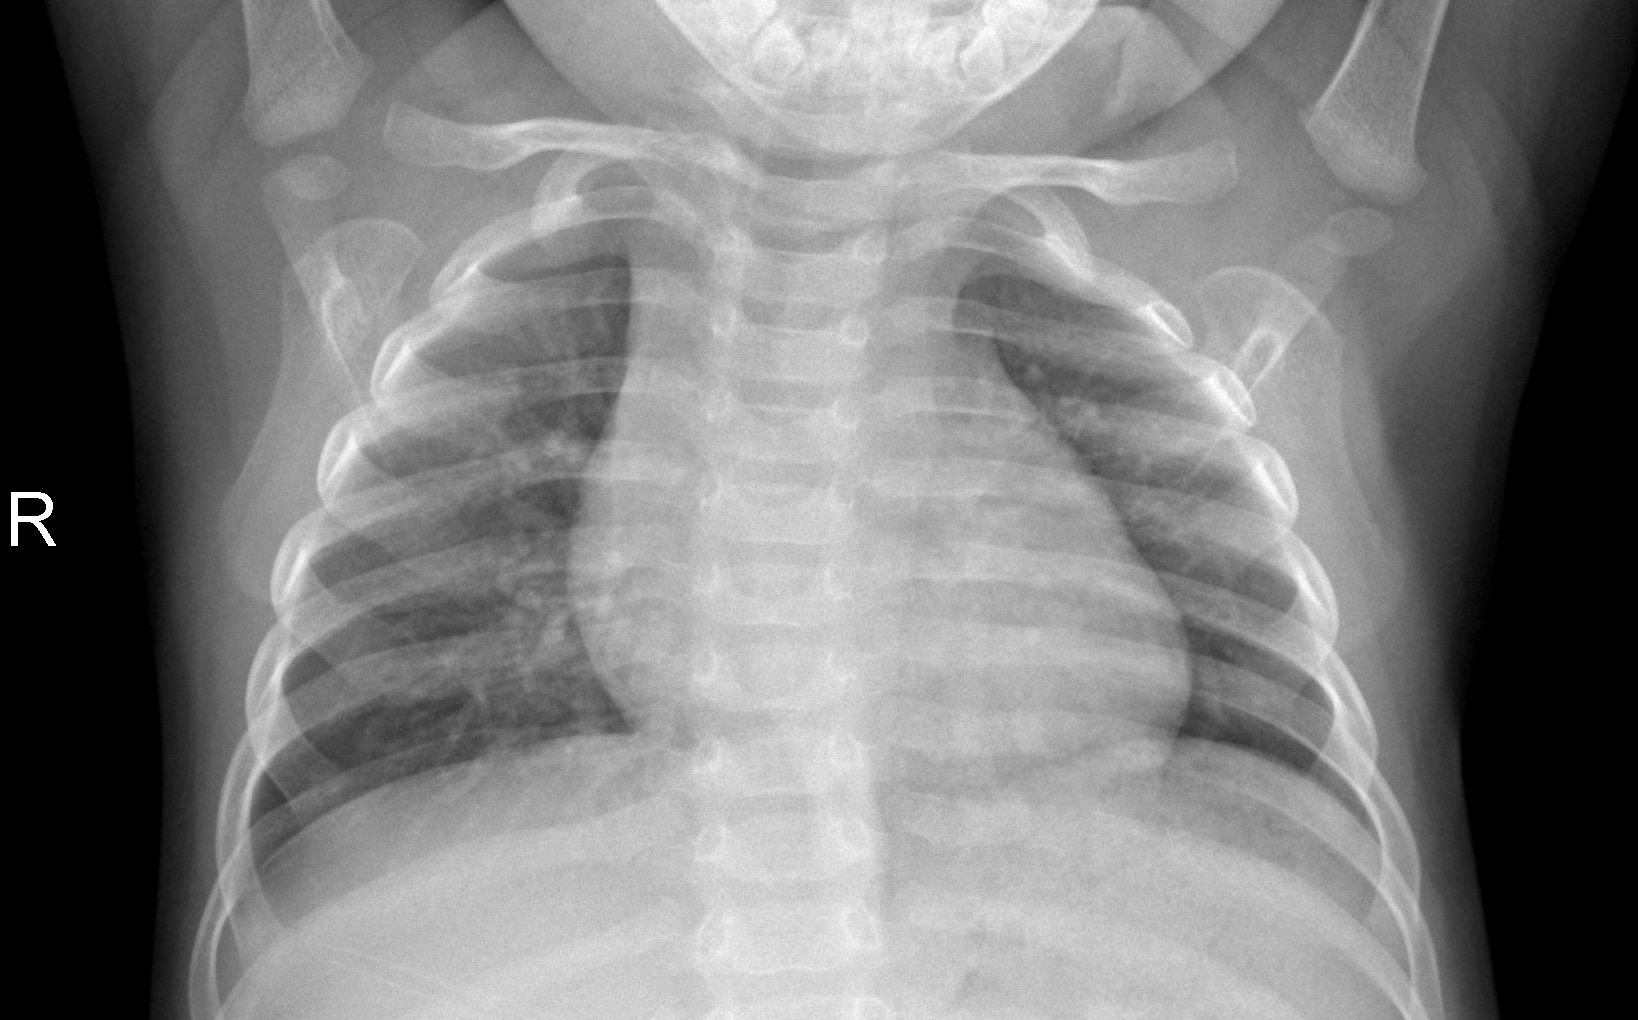
Diagnosis: NORMAL